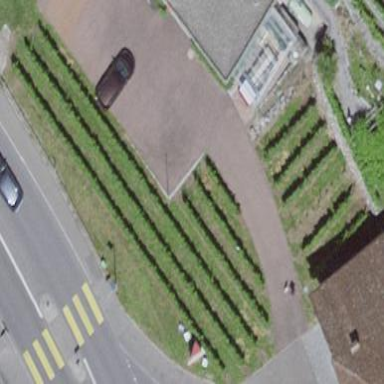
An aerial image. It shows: Vineyard.